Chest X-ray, PA view. Patient: 40 years old, sex F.
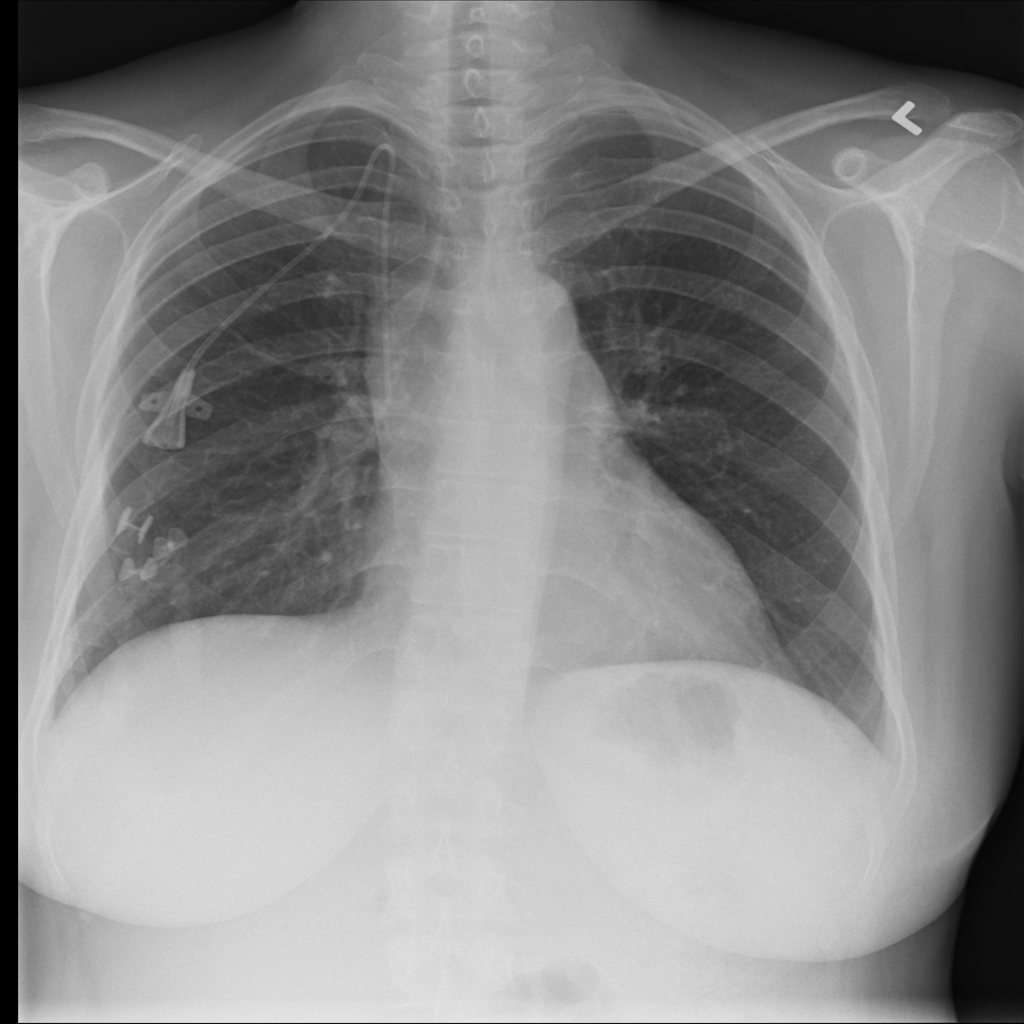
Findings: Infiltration